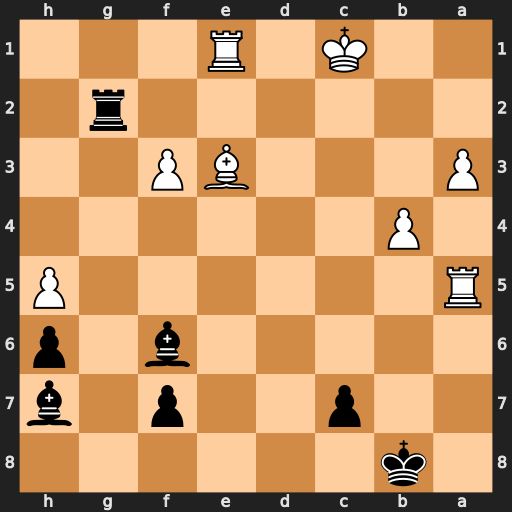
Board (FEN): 1k6/2p2p1b/5b1p/R6P/1P6/P3BP2/6r1/2K1R3
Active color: b
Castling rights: -
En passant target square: -
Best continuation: Bb2+ Kd1 Bc2#